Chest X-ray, AP view. Patient: 61 years old, sex M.
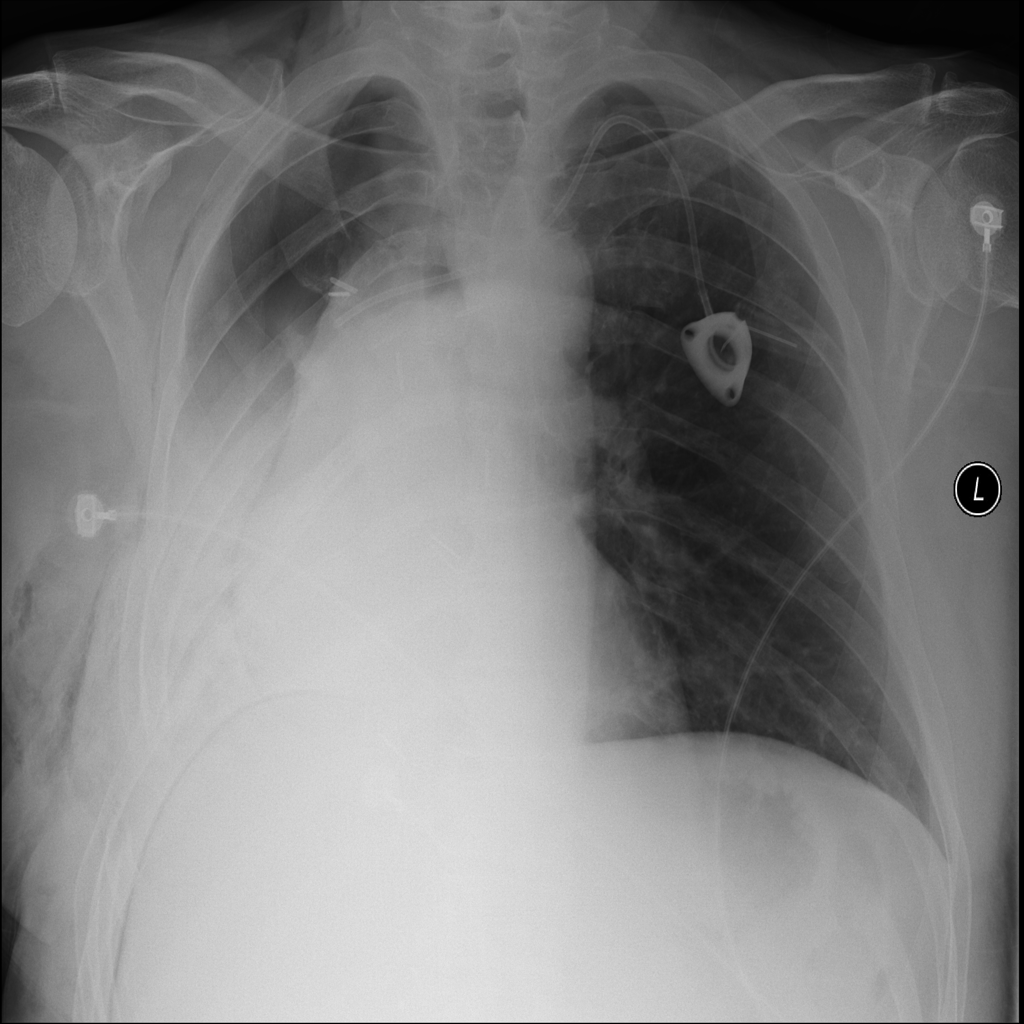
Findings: Emphysema